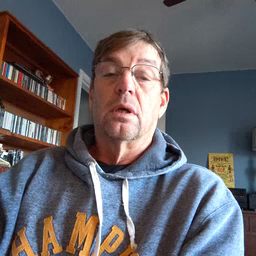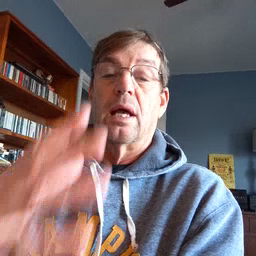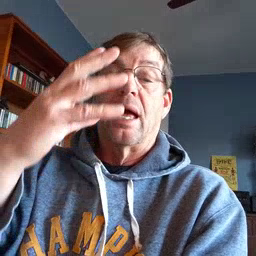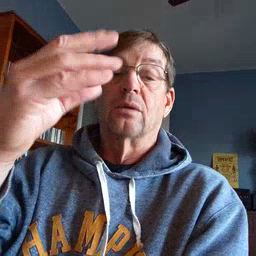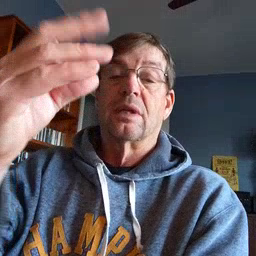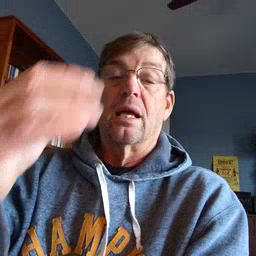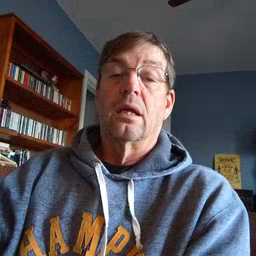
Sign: outside